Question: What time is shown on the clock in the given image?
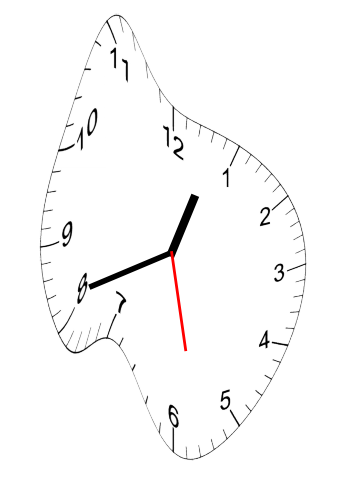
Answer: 12:41:28